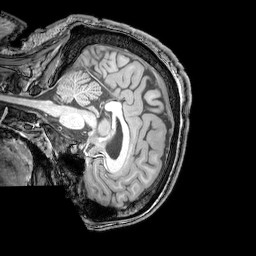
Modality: T1w
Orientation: sagittal
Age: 26
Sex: male
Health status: healthy
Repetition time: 0.081 s
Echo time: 0.037 s